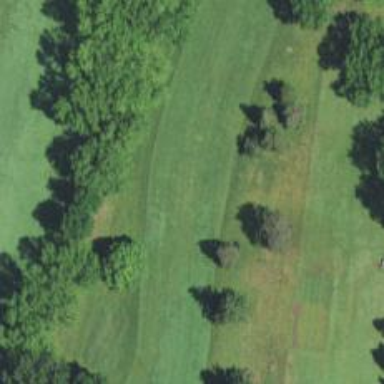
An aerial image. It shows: View of golf hole.